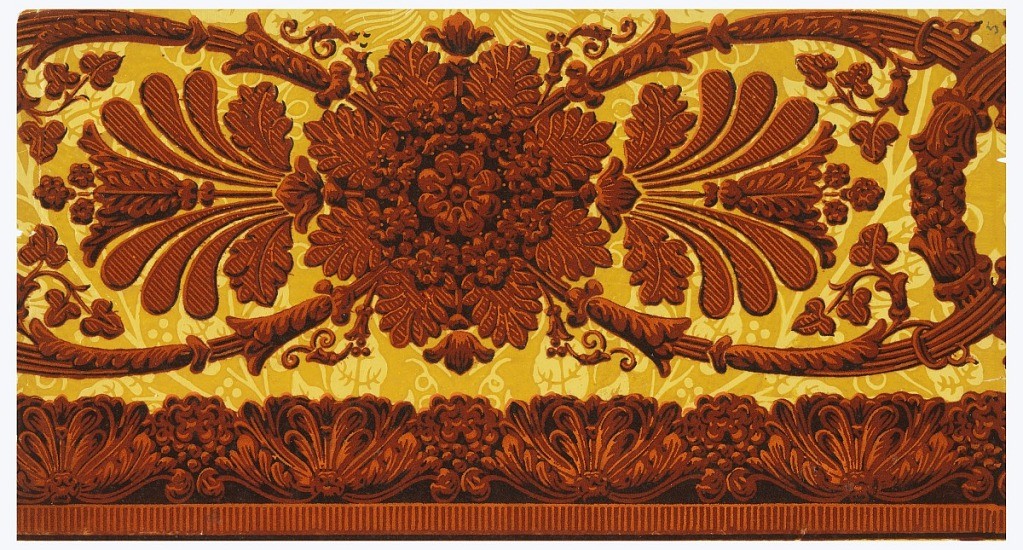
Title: Border
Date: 1815–25
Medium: Block-printed and flocked on handmade paper
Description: Horizontal rectangle. Alternating acanthus rosettes and wreaths joined by acanthus scrolls and palmette motifs, in red flock on yellow field, with underlying foliage motifs in pale yellow.